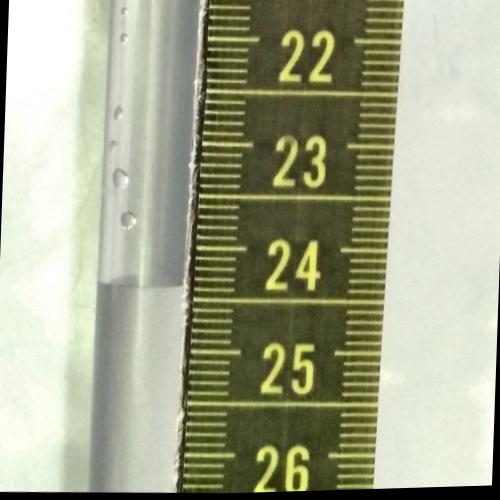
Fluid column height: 24.4 cm